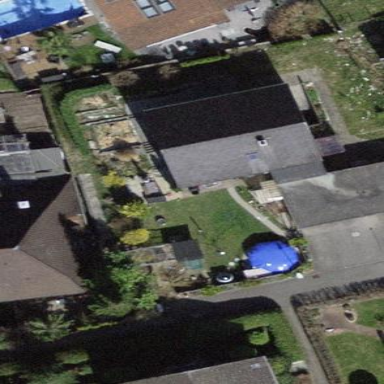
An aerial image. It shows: Building with tiled roof.